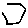
Label: hexagon